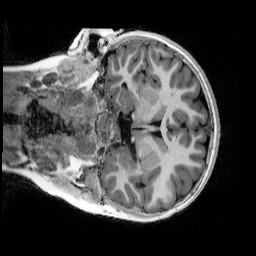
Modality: UNIT1_denoised
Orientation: coronal
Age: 10
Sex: female
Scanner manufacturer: siemens
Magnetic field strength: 3 T
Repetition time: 4 s
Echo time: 0.00303 s